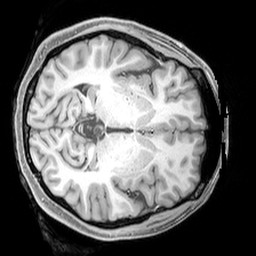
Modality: T1w
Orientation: axial